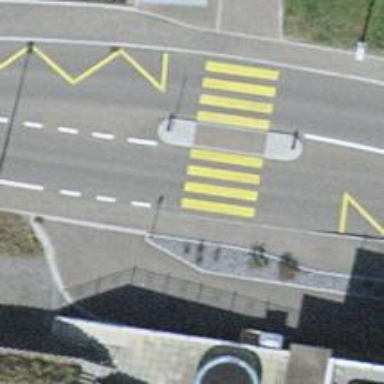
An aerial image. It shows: Uncontrolled zebra crossing with central island. The crossing is marked with zebra stripes.